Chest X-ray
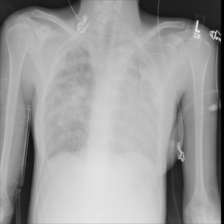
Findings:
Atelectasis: negative
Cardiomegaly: negative
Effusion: negative
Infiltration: negative
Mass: negative
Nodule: negative
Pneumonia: negative
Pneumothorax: negative
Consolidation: positive
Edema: negative
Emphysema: negative
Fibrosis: negative
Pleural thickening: negative
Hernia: negative